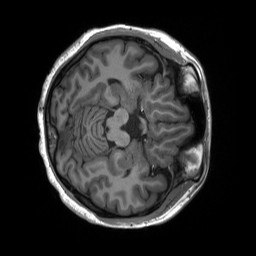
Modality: T1w
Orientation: axial
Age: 21
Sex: female
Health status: healthy
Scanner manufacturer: siemens
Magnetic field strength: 3 T
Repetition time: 2.3 s
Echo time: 0.00232 s